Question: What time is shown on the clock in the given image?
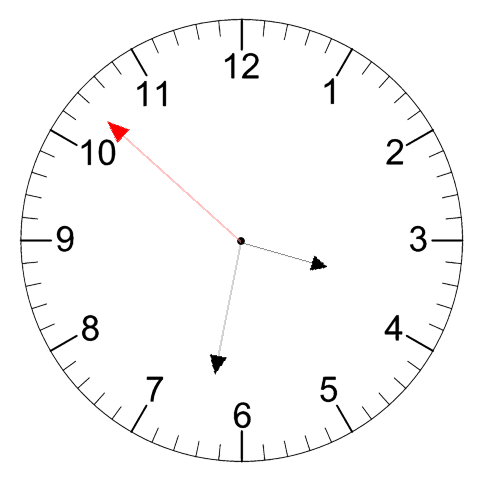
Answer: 03:31:52